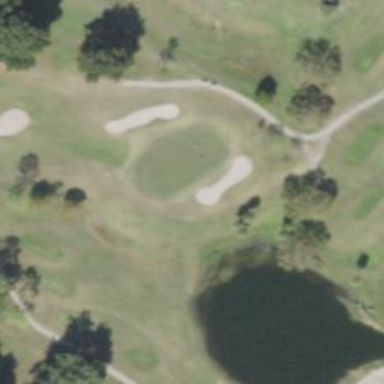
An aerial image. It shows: Golf hole.